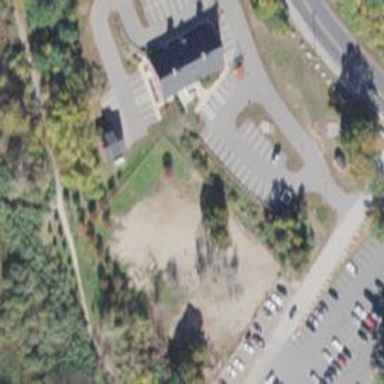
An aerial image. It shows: Dog park enclosed by fence.